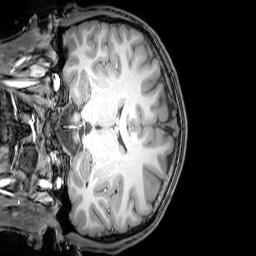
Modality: T1w
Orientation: coronal
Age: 20
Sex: male
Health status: healthy
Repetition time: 0.081 s
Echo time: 0.037 s